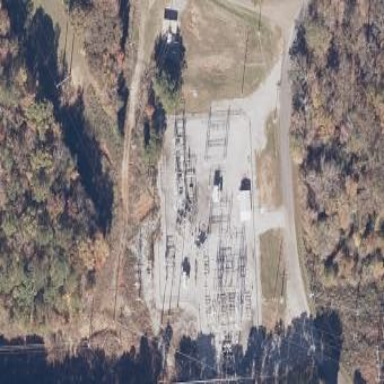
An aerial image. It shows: Fenced power substation at the transmission level.